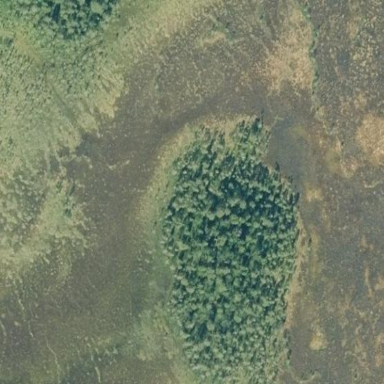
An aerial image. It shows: Evergreen needle-leaved woodland.